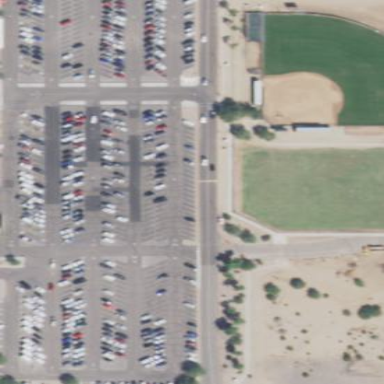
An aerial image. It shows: Parking lot with garage boxes.